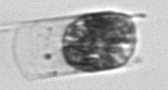
Label: Hemiaulus